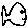
Label: fish